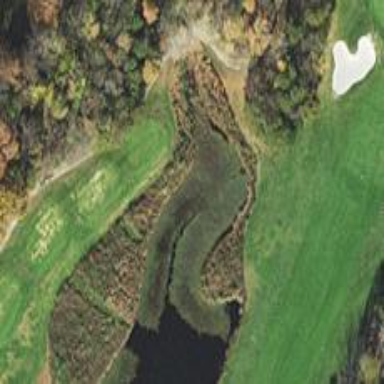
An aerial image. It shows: Water hazard in golf course. The hazard is natural water feature.